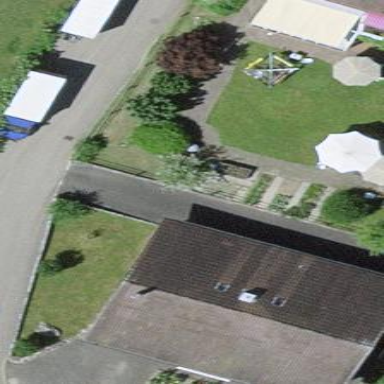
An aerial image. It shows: Residential building.